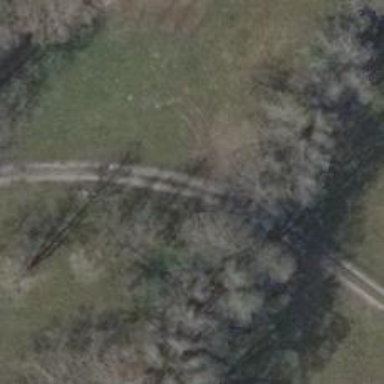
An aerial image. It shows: Grassy track road with grade 4 track type.